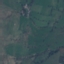
Label: Pasture